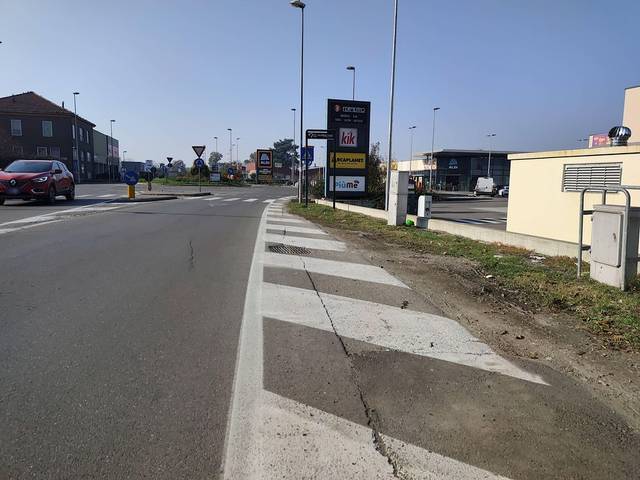
Region: Italy
Coordinates: 44.895, 8.852